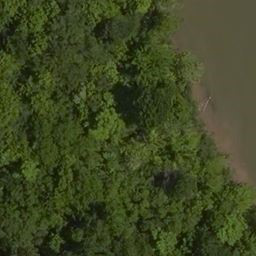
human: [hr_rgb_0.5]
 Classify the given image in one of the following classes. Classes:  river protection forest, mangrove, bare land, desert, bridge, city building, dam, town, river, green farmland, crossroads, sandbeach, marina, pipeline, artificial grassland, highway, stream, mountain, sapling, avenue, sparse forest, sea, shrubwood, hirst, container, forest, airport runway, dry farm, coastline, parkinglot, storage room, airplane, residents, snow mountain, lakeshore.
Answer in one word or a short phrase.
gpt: river protection forest